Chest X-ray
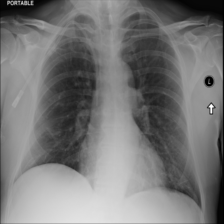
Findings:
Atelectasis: negative
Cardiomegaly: negative
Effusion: negative
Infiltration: negative
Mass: negative
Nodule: negative
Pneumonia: negative
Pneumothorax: negative
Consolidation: negative
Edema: negative
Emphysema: negative
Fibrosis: negative
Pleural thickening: negative
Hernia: negative